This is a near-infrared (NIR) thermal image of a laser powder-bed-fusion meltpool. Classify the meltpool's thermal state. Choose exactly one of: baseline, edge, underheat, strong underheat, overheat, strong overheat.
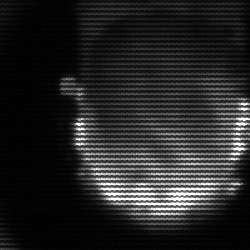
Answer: baseline